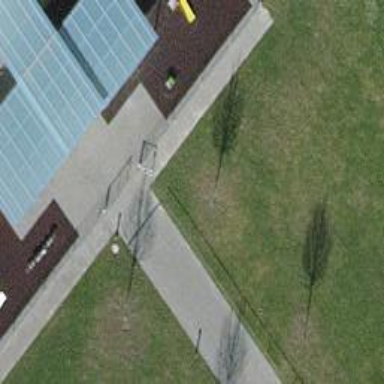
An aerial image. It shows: Urban tree with needleleaved evergreen leaves.